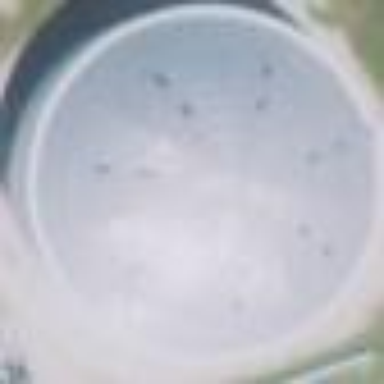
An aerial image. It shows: Storage tank which is man-made.